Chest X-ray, PA view. Patient: 26 years old, sex M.
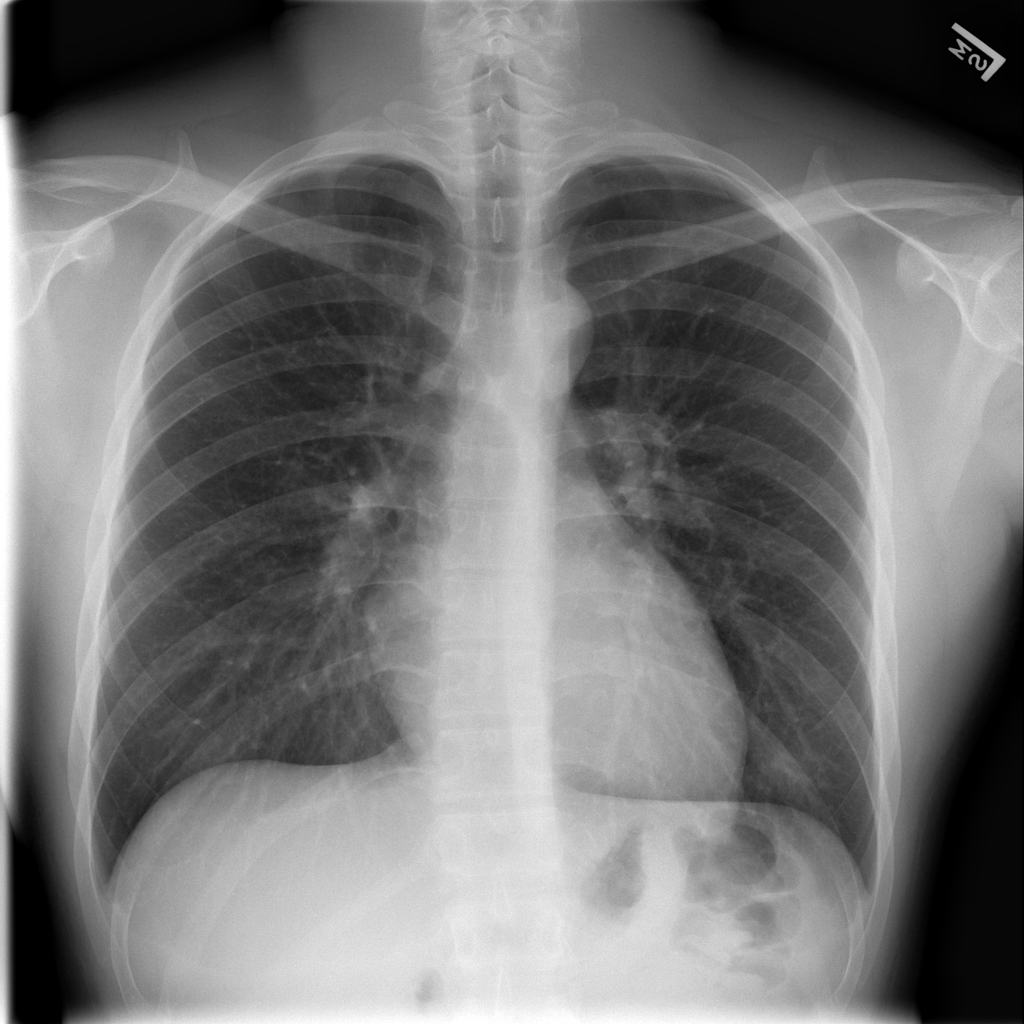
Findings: No Finding